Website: crate-barrel
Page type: gifting
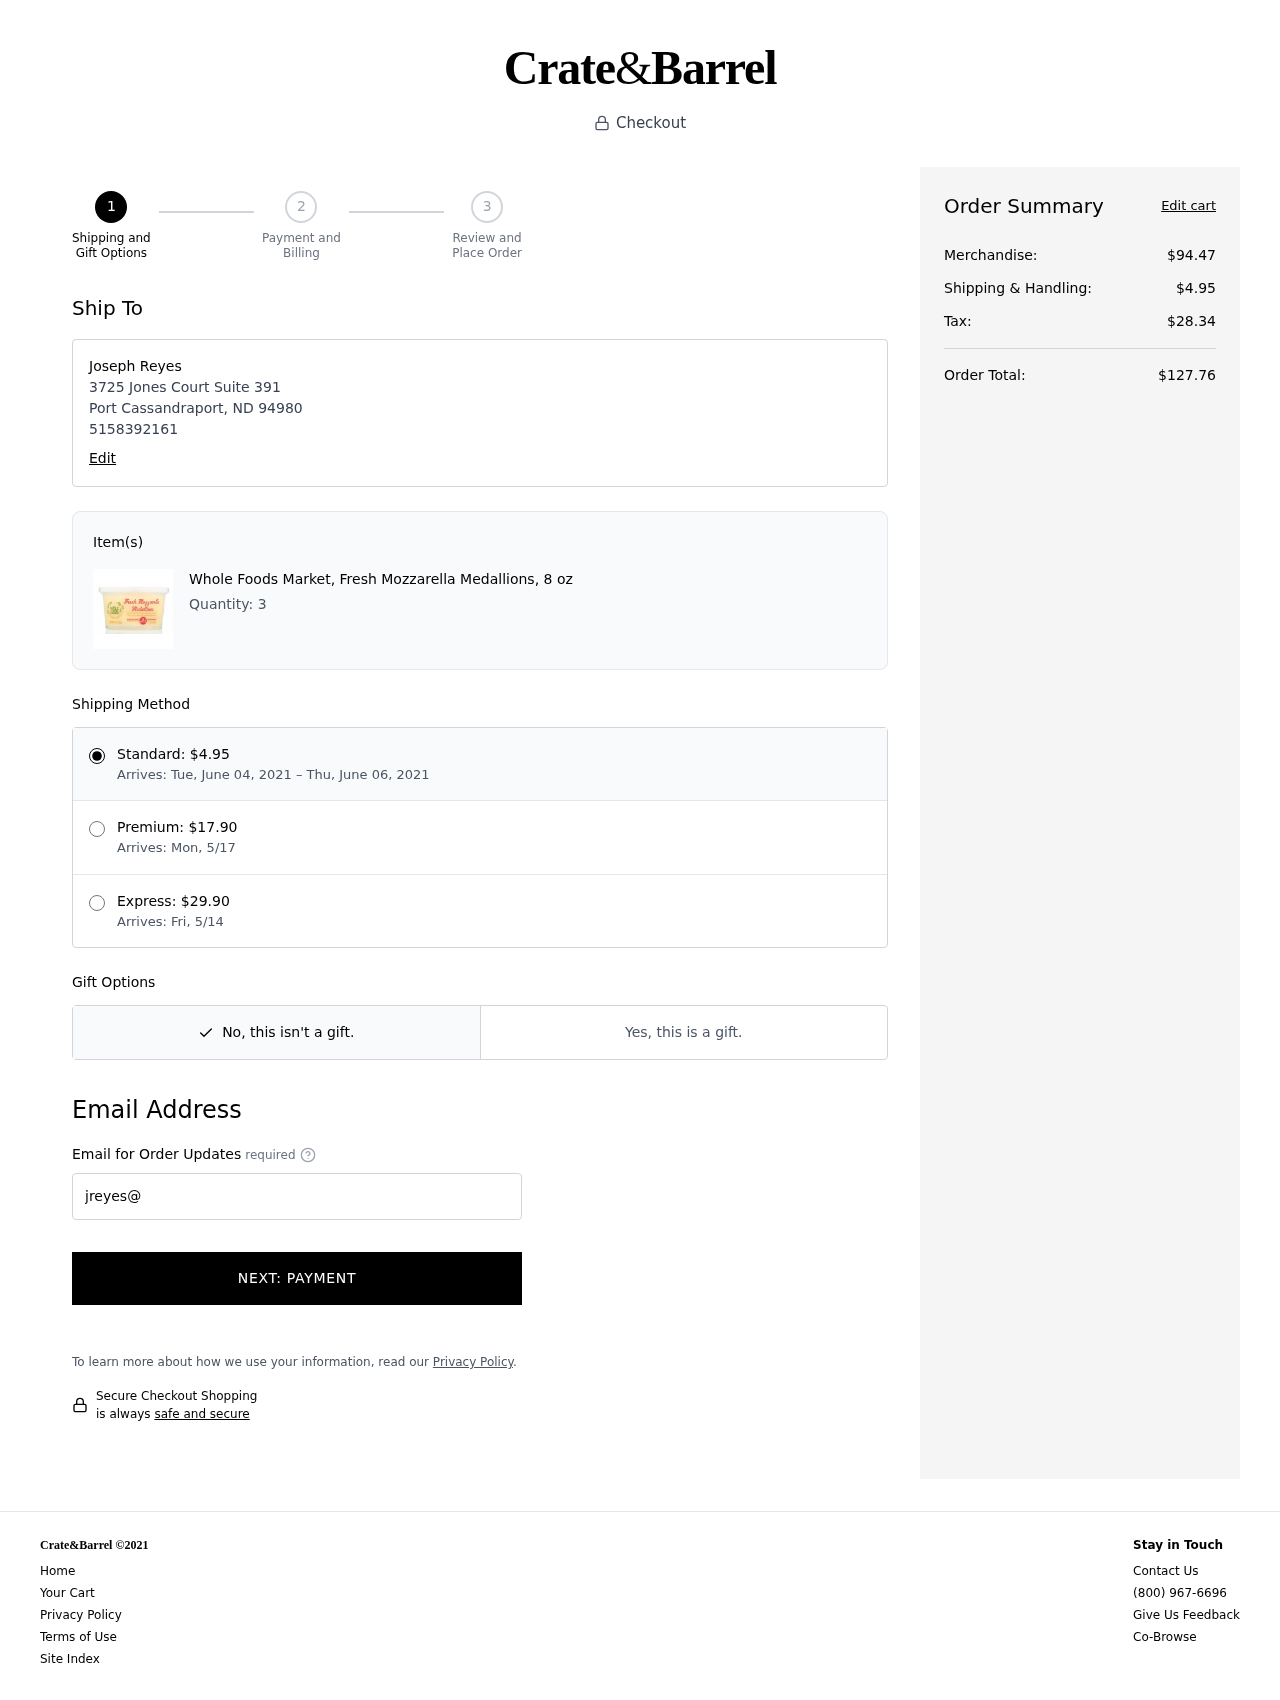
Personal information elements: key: PII_CITY
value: Port Cassandraport
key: PII_FULLNAME
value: Joseph Reyes
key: PII_PHONE
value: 5158392161
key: PII_POSTCODE
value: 94980
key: PII_STATE_ABBR
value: ND
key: PII_STREET
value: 3725 Jones Court Suite 391
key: PII_EMAIL
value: jreyes@hotmail.com
Product elements: key: PRODUCT1_NAME
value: Whole Foods Market, Fresh Mozzarella Medallions, 8 oz
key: PRODUCT1_QUANTITY
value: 3
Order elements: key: ORDER_SHIPPING_DATE
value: June 04, 2021
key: ORDER_DELIVERY_DATE
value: June 06, 2021
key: ORDER_SUBTOTAL
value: $94.47
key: ORDER_SHIPPING_COST
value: $4.95
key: ORDER_TAX
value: $28.34
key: ORDER_TOTAL
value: $127.76